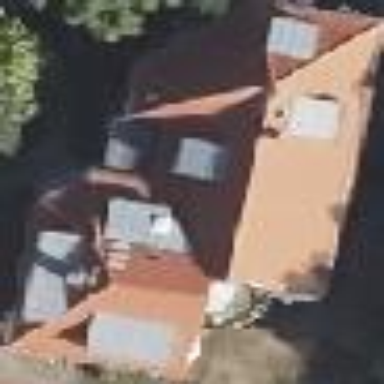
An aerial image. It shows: Residential building with hipped roof.